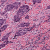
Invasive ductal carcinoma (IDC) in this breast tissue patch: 0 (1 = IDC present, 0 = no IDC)